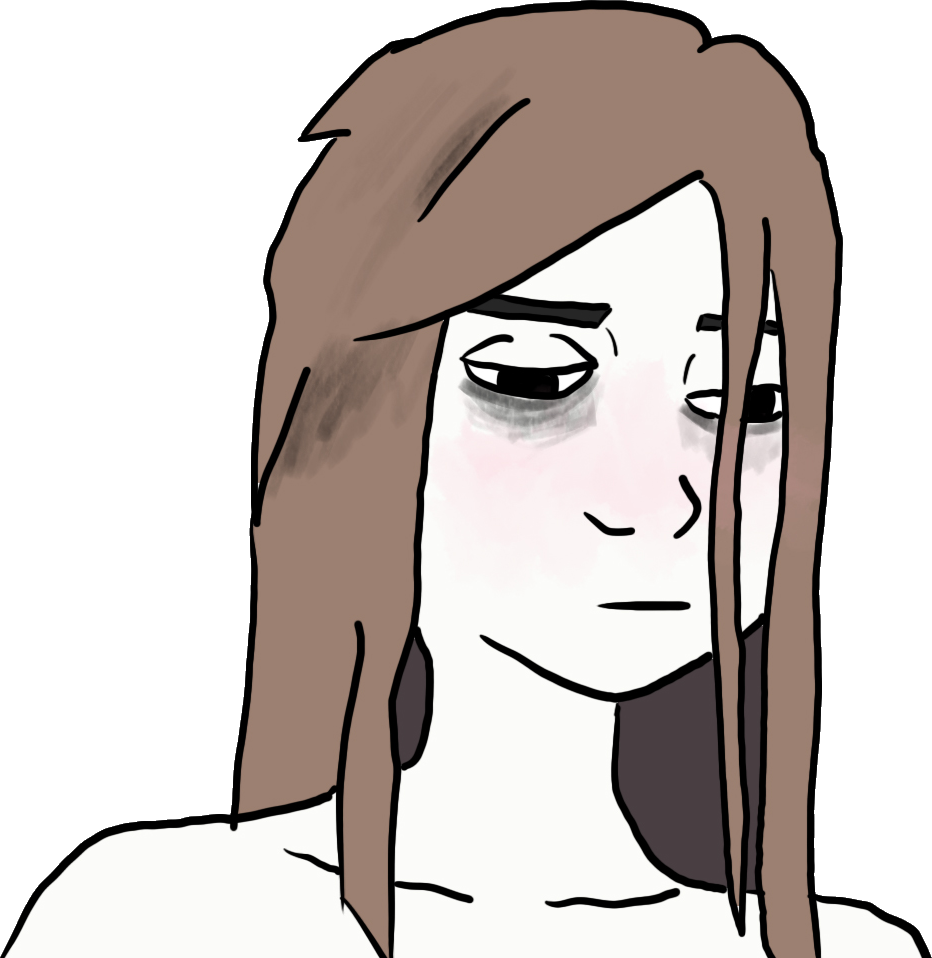
Label: 5_Doomer_Girl